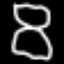
Label: hourglass